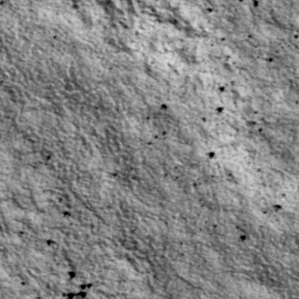
Label: non_frost